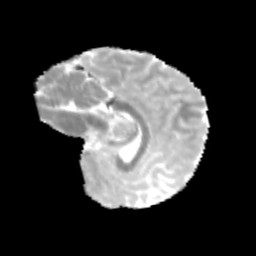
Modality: MD
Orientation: sagittal
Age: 10
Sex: female
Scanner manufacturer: siemens
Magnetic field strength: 3 T
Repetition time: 3.8 s
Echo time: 0.07 s